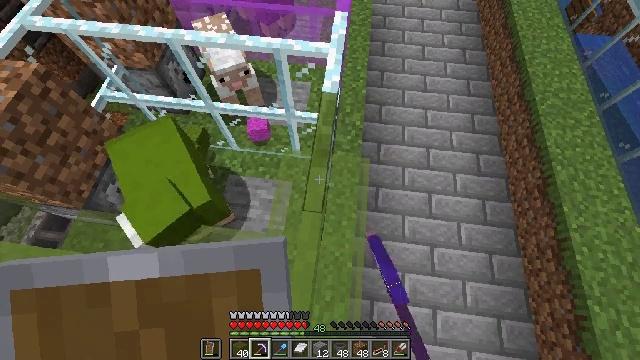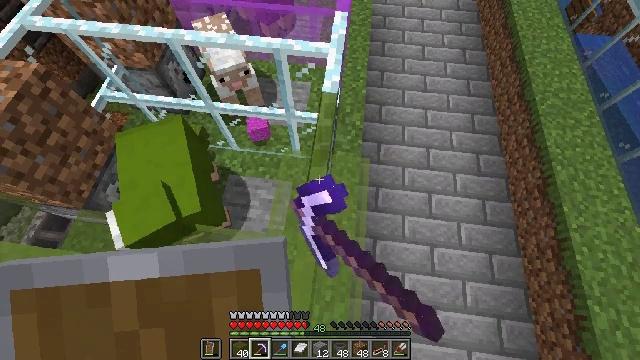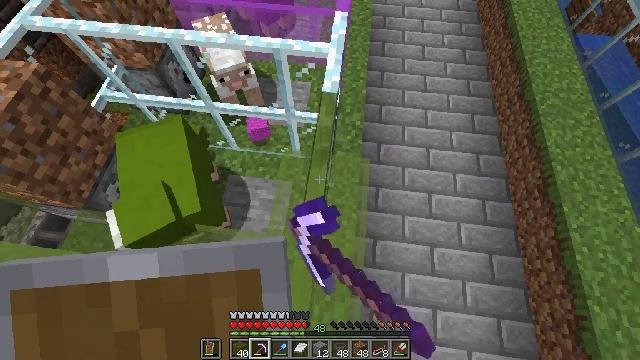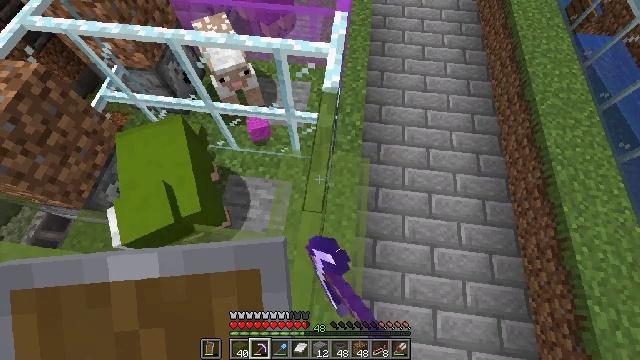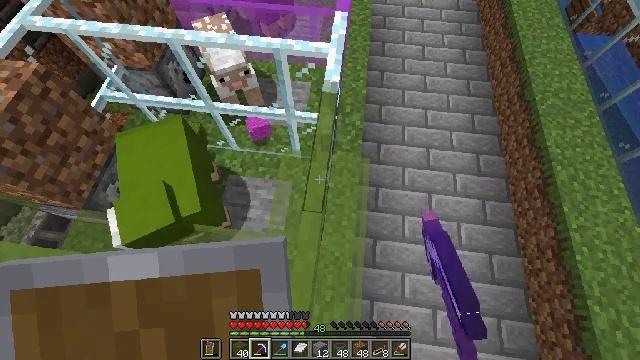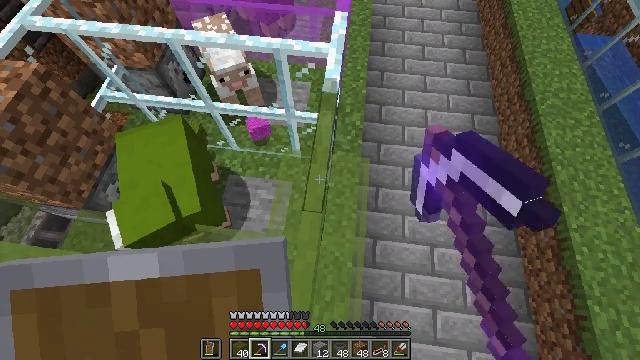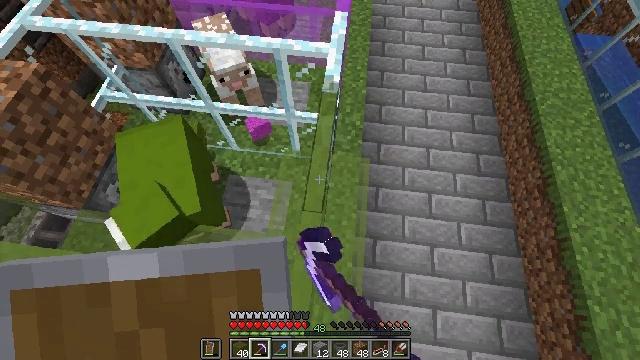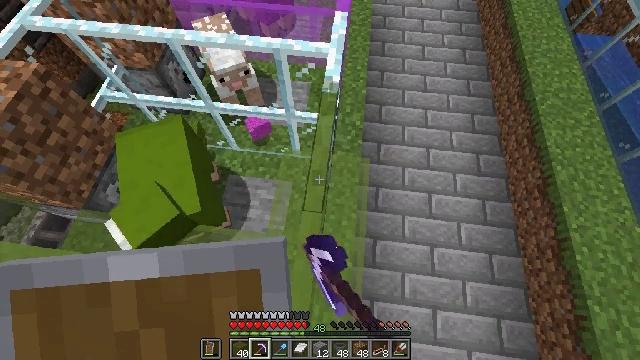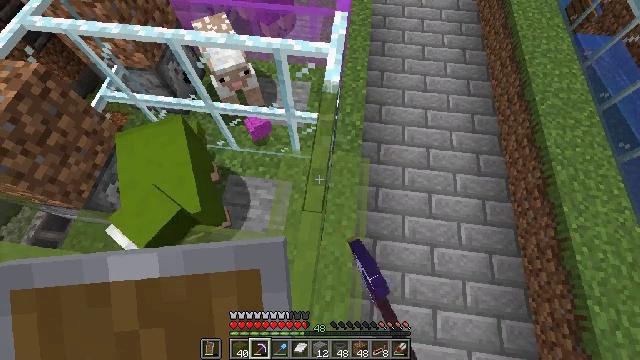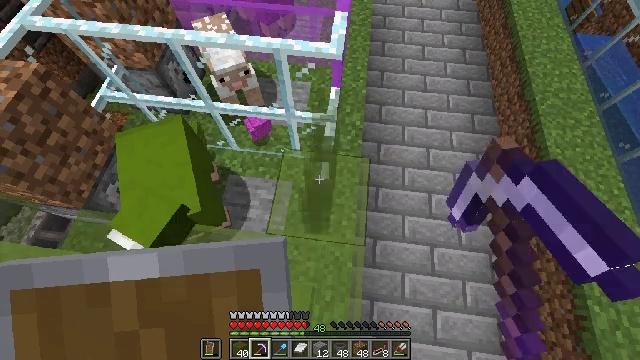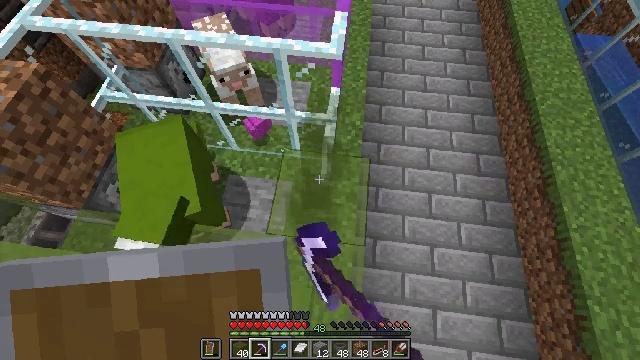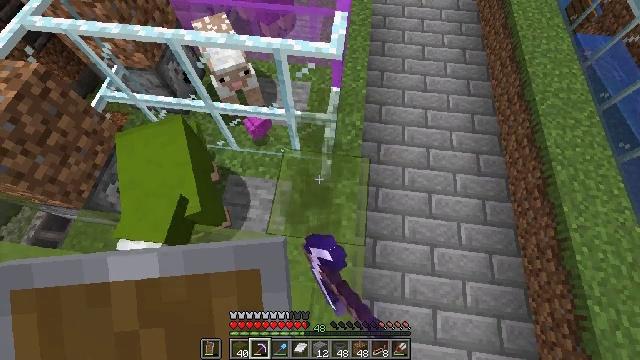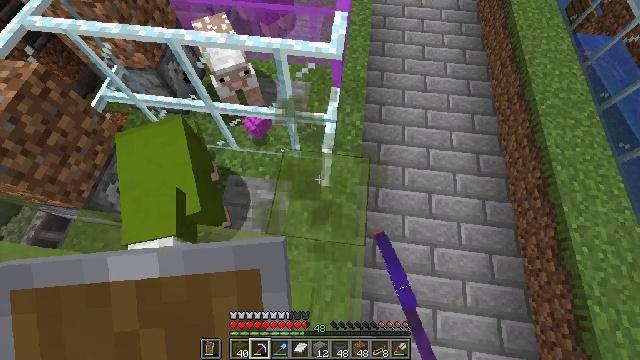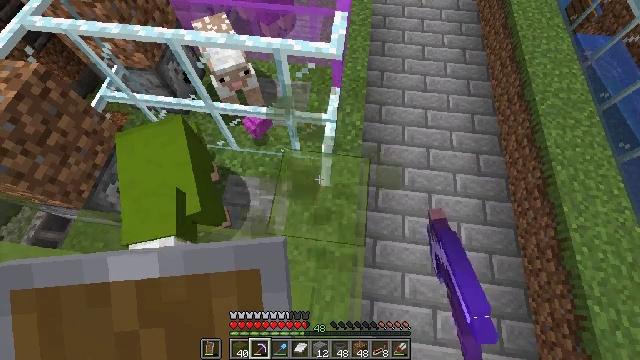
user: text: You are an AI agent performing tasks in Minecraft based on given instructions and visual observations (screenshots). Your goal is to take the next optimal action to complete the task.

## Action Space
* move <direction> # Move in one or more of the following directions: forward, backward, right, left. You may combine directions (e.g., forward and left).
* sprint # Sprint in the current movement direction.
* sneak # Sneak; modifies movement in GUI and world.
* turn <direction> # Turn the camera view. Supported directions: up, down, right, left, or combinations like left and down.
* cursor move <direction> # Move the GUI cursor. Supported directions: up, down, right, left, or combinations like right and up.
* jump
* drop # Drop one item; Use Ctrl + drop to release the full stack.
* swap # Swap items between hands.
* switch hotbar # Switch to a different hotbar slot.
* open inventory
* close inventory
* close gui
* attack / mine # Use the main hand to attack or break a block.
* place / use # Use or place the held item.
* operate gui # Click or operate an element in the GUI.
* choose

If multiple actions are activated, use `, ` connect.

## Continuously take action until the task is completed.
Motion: motion action
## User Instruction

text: Mine the green stained glass pane.
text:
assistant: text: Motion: attack / mine
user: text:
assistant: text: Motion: attack / mine
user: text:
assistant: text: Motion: attack / mine
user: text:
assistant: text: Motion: attack / mine
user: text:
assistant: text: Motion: attack / mine
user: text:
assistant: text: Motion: attack / mine
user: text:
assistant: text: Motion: attack / mine
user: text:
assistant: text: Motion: attack / mine
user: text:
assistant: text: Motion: attack / mine
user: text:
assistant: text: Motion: attack / mine
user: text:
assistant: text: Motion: attack / mine
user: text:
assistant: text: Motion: no_op
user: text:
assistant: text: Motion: no_op
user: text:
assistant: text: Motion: no_op